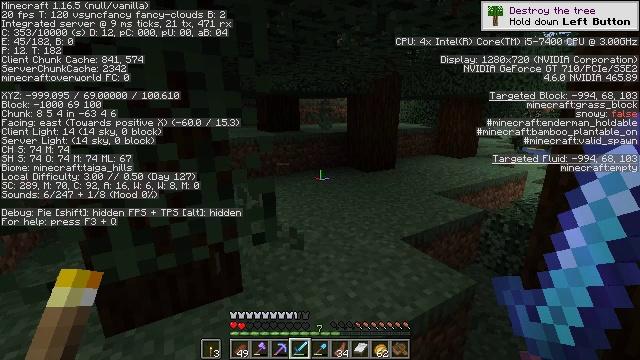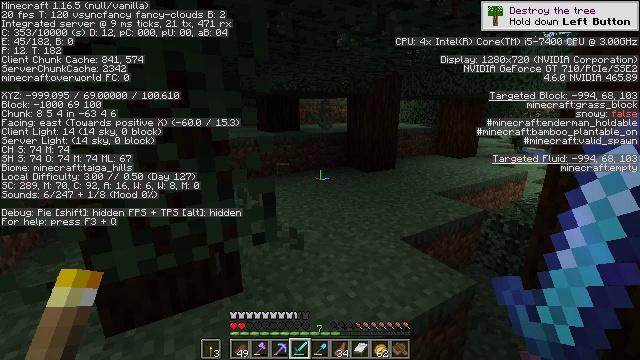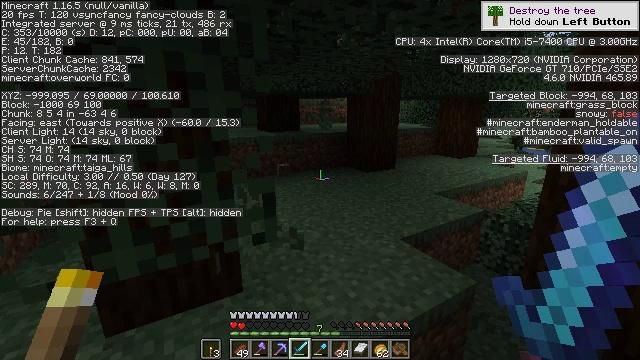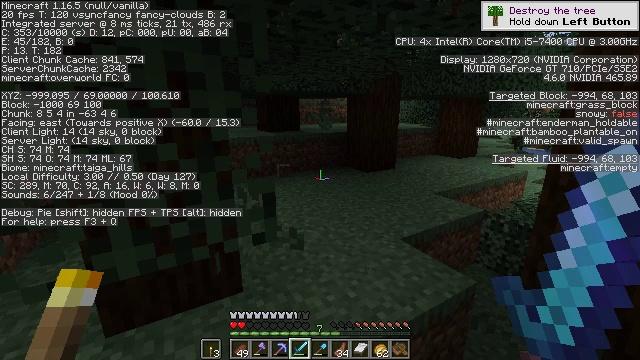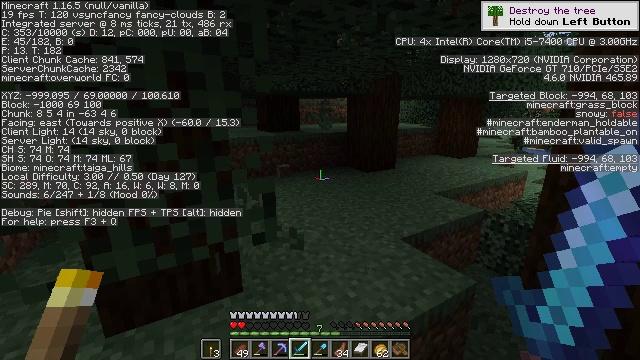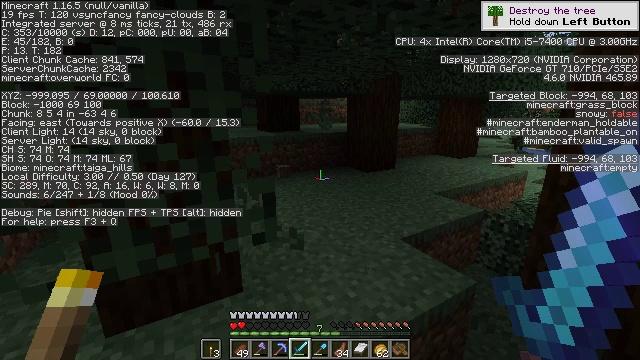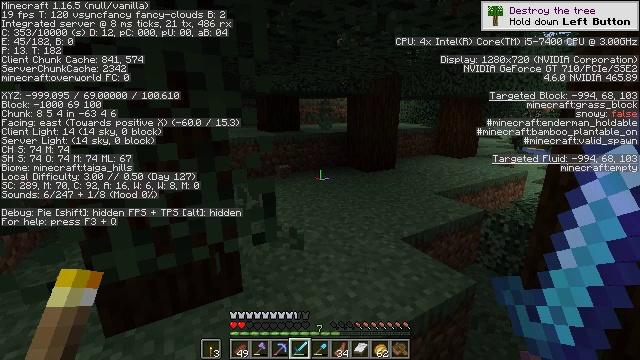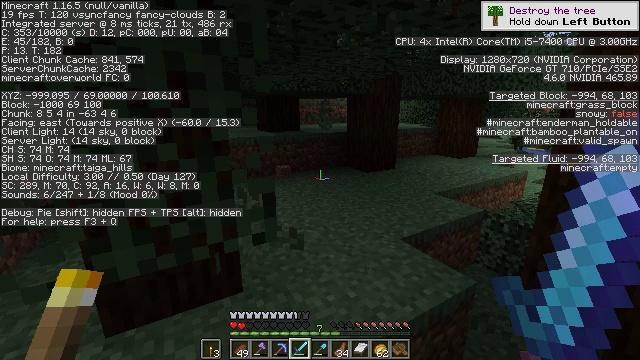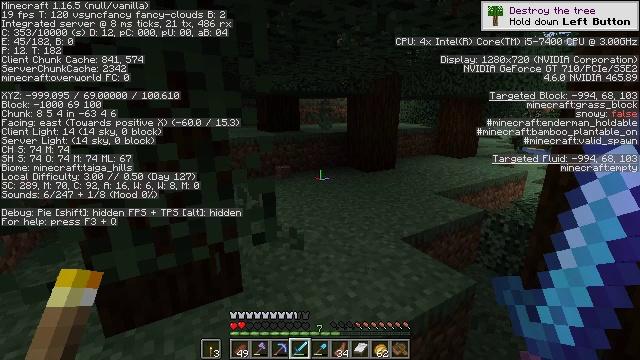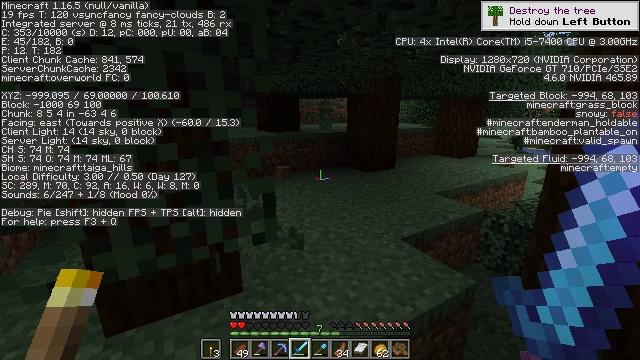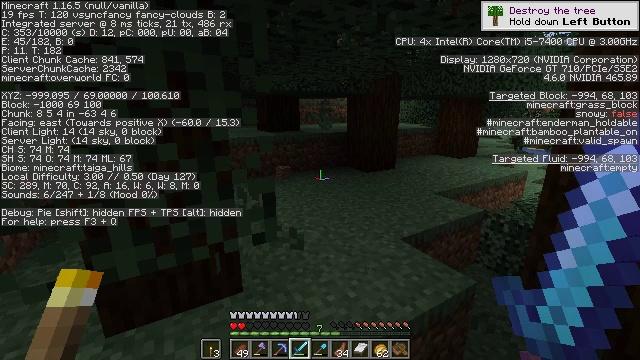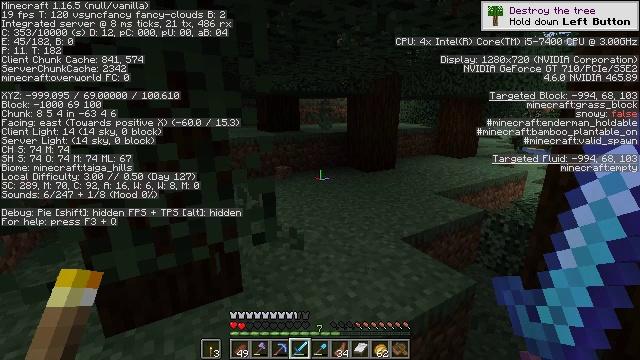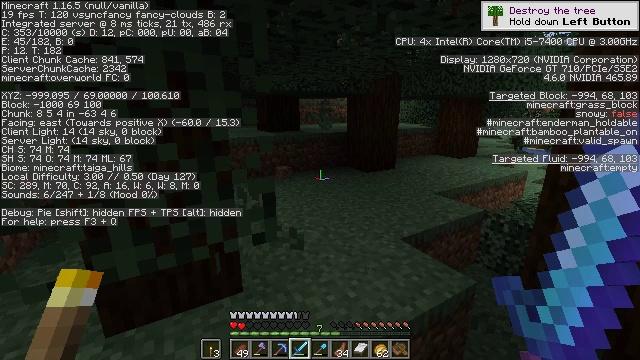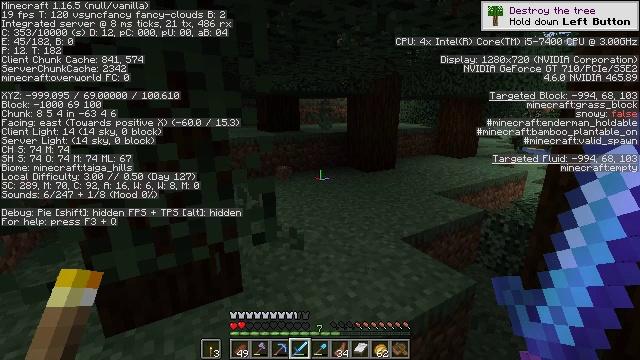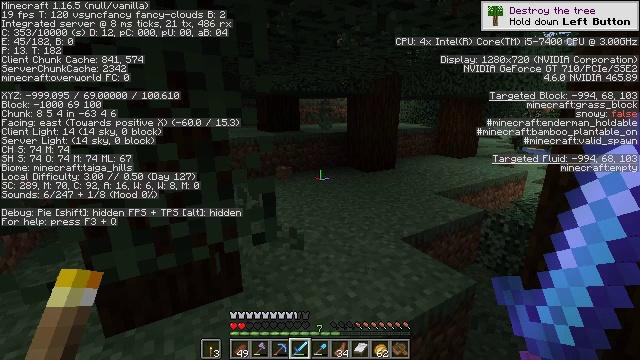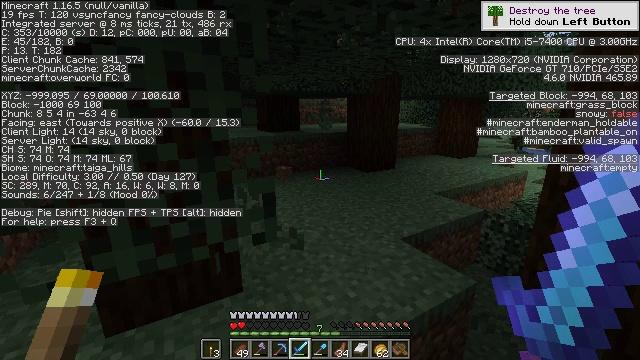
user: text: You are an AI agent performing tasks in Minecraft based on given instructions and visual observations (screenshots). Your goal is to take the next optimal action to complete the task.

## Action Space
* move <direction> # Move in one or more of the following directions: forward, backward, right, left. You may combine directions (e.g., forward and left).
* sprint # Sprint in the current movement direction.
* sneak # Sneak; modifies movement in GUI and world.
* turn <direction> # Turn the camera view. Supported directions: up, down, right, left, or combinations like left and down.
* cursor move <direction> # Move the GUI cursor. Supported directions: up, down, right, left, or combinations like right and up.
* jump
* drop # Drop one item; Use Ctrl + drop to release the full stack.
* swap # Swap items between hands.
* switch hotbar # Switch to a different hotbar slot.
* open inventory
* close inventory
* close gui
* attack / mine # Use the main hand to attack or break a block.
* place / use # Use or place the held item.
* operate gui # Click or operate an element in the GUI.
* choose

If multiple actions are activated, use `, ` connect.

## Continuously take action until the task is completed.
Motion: motion action
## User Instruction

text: Break the sweet berry bush to collect berries.
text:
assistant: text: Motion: no_op
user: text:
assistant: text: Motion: no_op
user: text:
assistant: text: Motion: no_op
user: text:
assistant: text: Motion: no_op
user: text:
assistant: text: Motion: no_op
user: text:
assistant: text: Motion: no_op
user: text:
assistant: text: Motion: no_op
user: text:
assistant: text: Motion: no_op
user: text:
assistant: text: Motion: no_op
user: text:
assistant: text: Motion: no_op
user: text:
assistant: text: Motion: no_op
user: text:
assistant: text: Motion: no_op
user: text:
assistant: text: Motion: no_op
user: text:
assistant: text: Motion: no_op
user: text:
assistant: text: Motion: no_op
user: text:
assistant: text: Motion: no_op
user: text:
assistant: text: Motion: no_op
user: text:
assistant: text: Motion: no_op
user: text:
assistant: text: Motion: no_op
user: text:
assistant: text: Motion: no_op
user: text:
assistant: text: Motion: no_op
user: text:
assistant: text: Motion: no_op
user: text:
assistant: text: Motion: no_op
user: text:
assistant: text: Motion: no_op
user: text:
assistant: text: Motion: no_op
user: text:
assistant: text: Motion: no_op
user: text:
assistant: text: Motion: no_op
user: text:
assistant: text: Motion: no_op
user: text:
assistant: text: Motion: no_op
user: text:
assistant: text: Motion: no_op